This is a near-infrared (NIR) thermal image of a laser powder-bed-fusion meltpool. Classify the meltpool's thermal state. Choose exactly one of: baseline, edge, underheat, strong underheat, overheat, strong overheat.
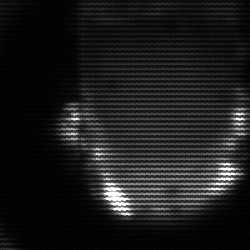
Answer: baseline